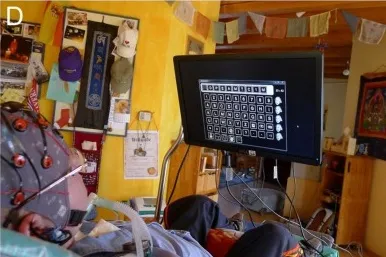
End user 4 during testing of the prototype. In. The window size of the spelling matrix is adjusted to fit the application window size of his conventional software (dasher) used for communication. End user 4 gained only rudimentary control over the spelling application and did not test the other applications. Pictures are published with consent from the participant and his legal representative.
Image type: medical_photograph (other_medical_photograph)